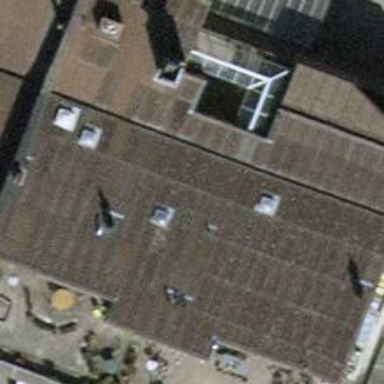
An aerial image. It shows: Detached building with tile roof.